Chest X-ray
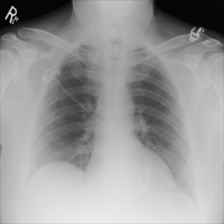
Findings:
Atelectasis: negative
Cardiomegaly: negative
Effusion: negative
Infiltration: negative
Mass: negative
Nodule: negative
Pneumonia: negative
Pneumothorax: negative
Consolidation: negative
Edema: negative
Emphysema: negative
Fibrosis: negative
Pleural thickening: negative
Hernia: negative